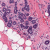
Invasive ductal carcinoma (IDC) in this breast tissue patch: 0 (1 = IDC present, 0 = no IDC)